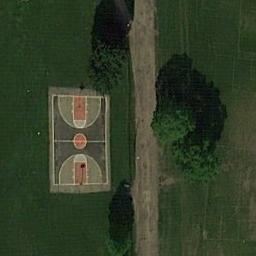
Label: basketball_court